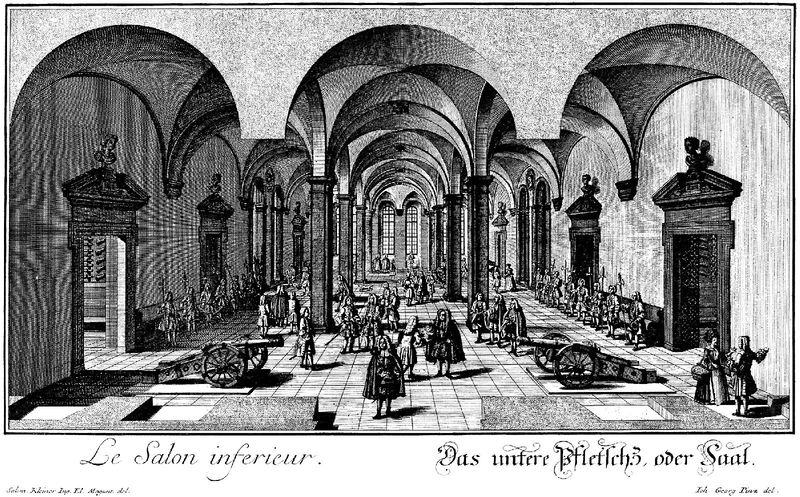
Titel: Rathaus in Augsburg
Künstler: Elias Holl
Standort: Augsburg, Maximilianstraße (EU - D - B)
Schlagwörter: menschen, fenster, frau, männer, pfeiler, raum, säulen, tür, zeichnung, innenraum, boden, decke, schrift, türen, saal, figuren, französisch, soldaten, salon, deutsch, bögen, kanone, archtektur, druck, schwarzweiss, radierung, waffe, plan, kanonen, fließen, büsten, kupferstich, querschnitt, wachen, standarten, mesnchen